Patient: sex F, age 70
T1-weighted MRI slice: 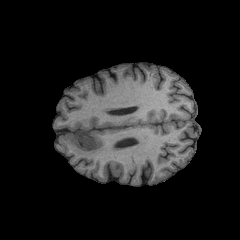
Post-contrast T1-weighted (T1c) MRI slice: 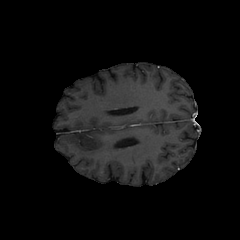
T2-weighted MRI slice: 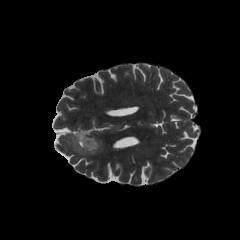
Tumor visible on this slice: yes
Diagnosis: Oligodendroglioma, IDH-mutant, 1p/19q-codeleted
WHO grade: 2